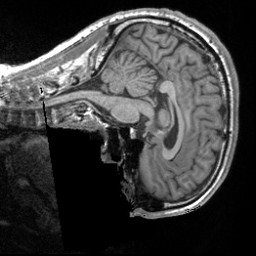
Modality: T1w
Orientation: sagittal
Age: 27
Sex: male
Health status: healthy
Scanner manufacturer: siemens
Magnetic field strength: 3 T
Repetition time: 1.9 s
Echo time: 0.00252 s